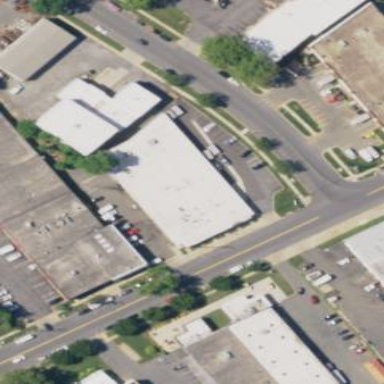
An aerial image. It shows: Commercial building.